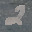
Label: 2